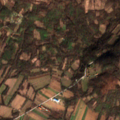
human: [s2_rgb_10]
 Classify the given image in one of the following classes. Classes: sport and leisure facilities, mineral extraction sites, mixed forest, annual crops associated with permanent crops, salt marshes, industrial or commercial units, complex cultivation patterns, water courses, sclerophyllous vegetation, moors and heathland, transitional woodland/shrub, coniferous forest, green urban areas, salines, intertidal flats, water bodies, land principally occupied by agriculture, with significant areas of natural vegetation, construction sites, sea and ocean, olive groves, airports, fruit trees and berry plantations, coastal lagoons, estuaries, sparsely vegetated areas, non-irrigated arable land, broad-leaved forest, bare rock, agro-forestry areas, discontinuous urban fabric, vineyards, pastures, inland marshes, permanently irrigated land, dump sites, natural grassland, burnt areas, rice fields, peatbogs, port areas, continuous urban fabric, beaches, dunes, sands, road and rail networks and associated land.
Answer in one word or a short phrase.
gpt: non-irrigated arable land, complex cultivation patterns, land principally occupied by agriculture, with significant areas of natural vegetation, broad-leaved forest